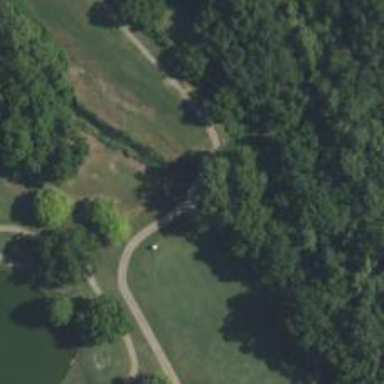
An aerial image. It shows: Service road on bridge designed for golf cartpath.